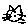
Label: cat